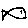
Label: fish